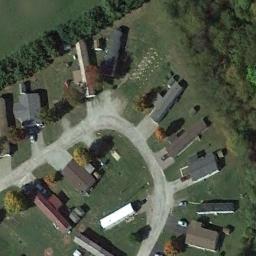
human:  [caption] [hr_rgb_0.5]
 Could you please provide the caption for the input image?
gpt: The mobile home park is on the grass next to some trees .

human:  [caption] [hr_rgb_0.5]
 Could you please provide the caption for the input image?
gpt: Many buildings are in the mobile home park .

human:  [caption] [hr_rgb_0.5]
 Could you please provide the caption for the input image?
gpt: There are several trees around the mobile home community .

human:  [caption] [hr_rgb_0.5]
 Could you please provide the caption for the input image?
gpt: The mobile home park has some mobile homes of different colors on the grass and a grove of trees is also in the mobile home park .

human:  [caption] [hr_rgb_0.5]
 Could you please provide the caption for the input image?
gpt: There are some buildings on a green lawn in the mobile home park .